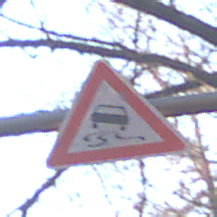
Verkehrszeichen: SchleuderOderRutschgefahr
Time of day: SunriseSunset
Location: Outdoor (Nature)
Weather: Clear
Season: Autumn
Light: Natural